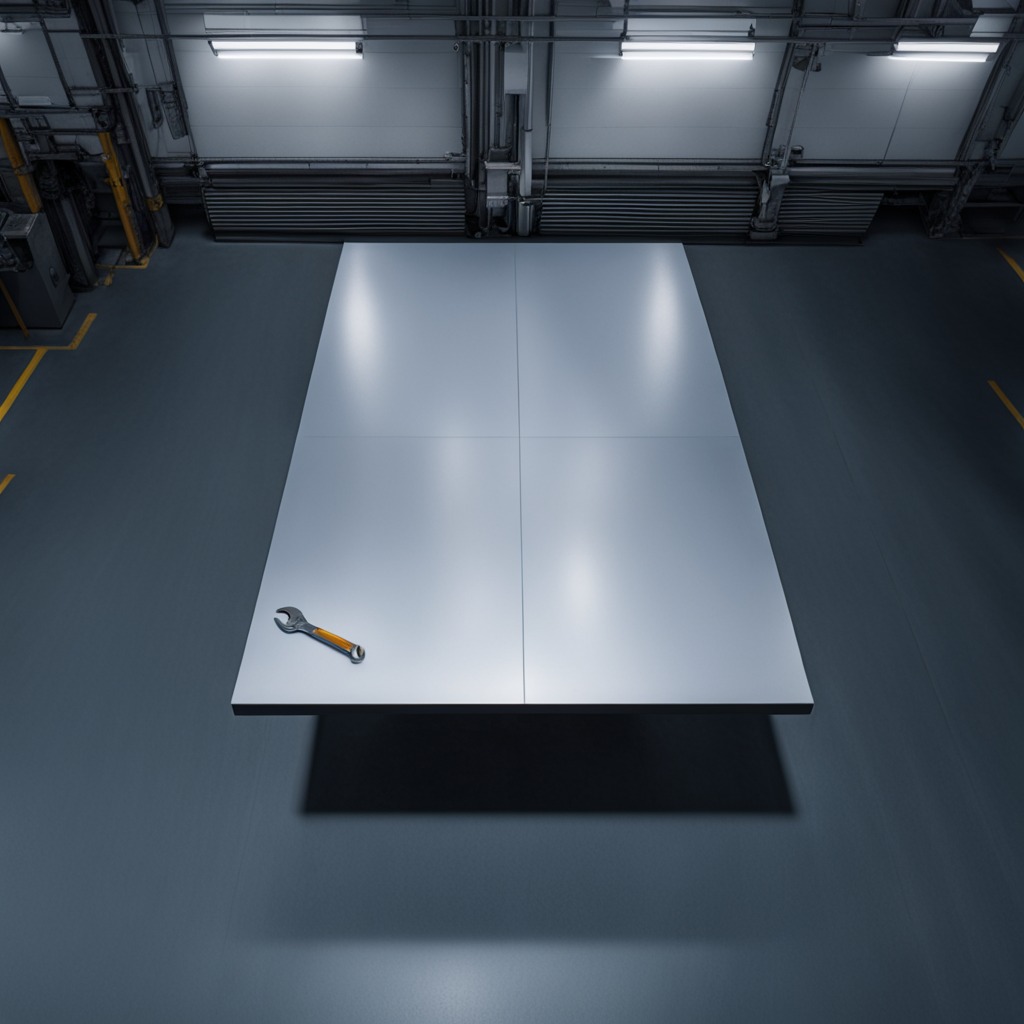
An wrench is lying on a clean empty table in a basement in the evening.